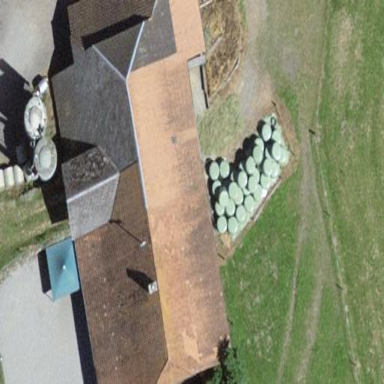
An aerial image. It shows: Farm building.